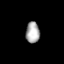
Tissue: prostate
Cell type: T cells
Senescence score: 0.7048
Nuclear area (px): 287
Mean DAPI intensity: 169.746